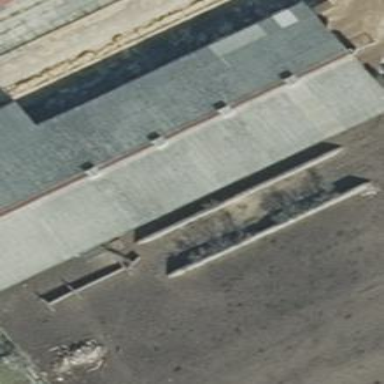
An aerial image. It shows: Cowshed building.